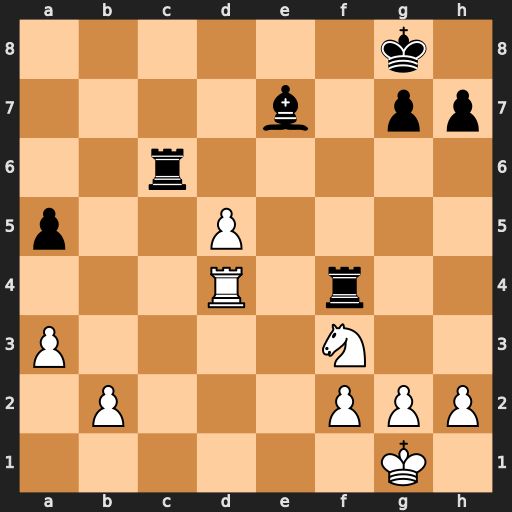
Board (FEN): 6k1/4b1pp/2r5/p2P4/3R1r2/P4N2/1P3PPP/6K1
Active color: w
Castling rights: -
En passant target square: -
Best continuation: dxc6 Rxd4 Nxd4